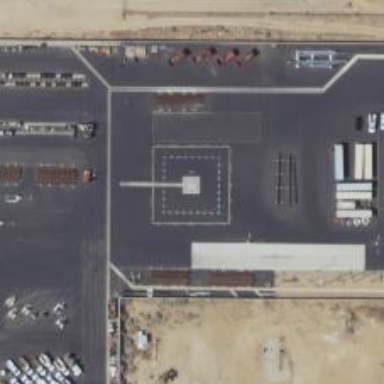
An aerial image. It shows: Image showing helipad at airport.